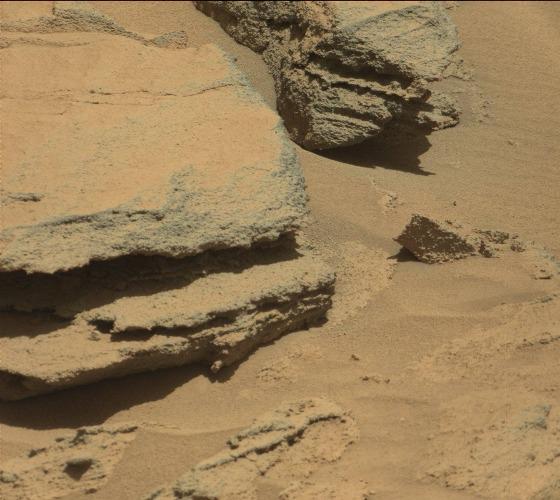
Terrain classes present: Bedrock, Gravel / Sand / Soil, Rock, Shadow